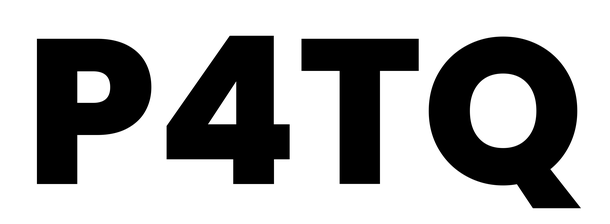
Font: Poppins-ExtraBold